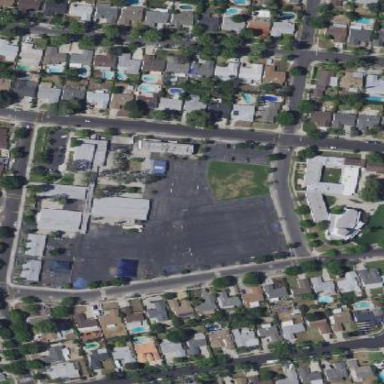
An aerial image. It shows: School.